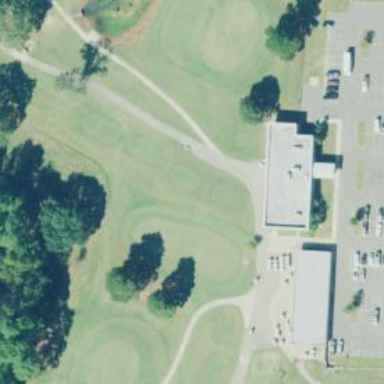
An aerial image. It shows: Path for both roads and golfers.